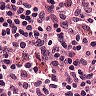
Metastatic tissue present: no